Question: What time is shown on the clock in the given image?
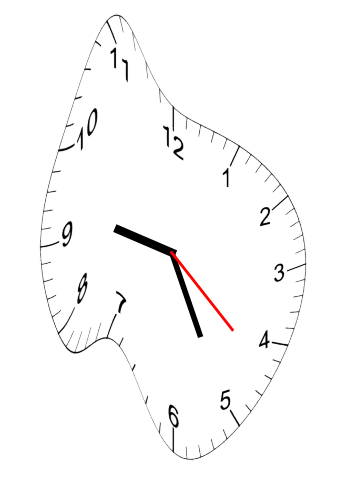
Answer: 09:25:22